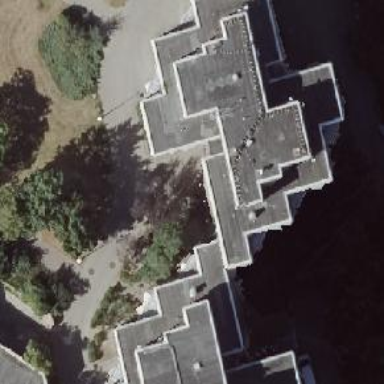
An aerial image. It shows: Residential building with flat roof.